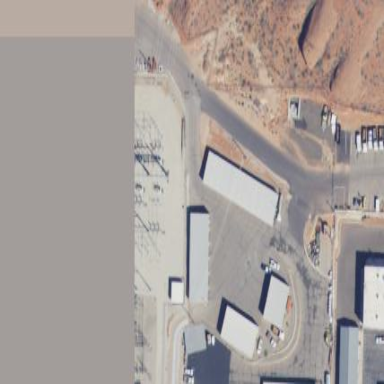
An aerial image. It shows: Transmission substation.